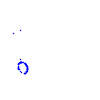
Particle: proton